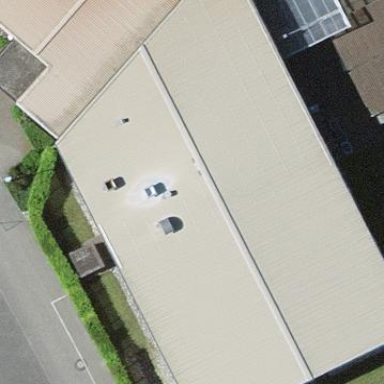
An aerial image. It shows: Industrial building.